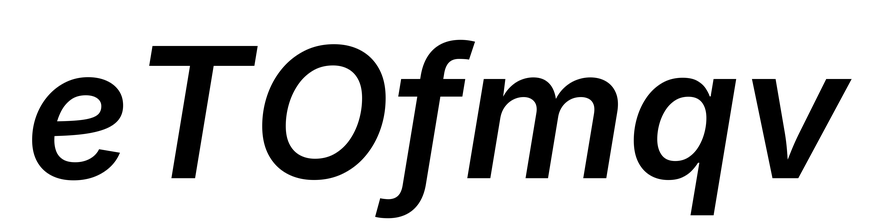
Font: Inter-Italic_SemiBold_Italic